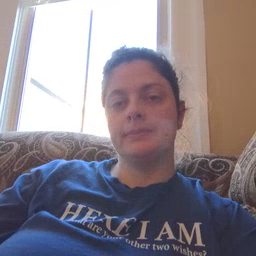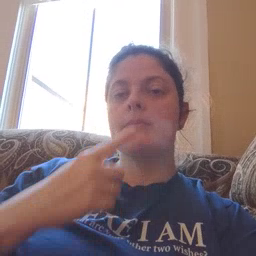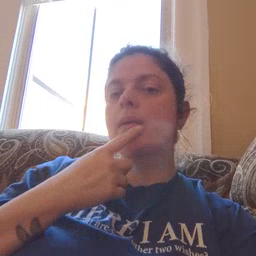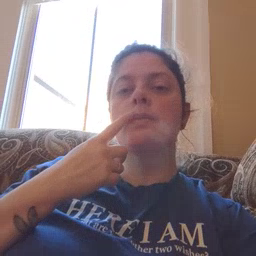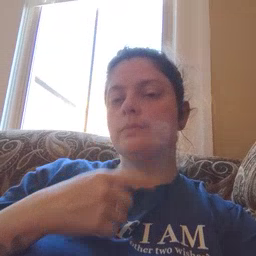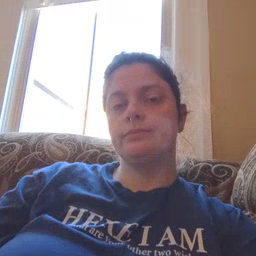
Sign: mouth